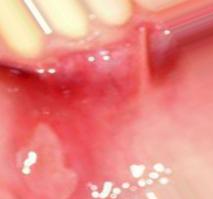
Condition: Mouth Ulcer